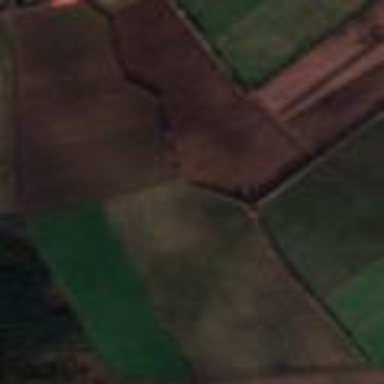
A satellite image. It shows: View of farmland.